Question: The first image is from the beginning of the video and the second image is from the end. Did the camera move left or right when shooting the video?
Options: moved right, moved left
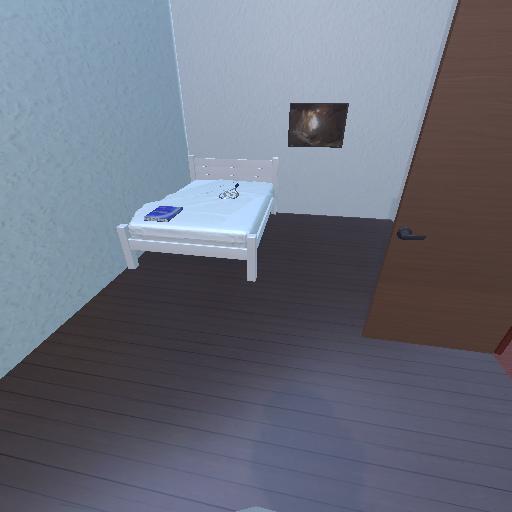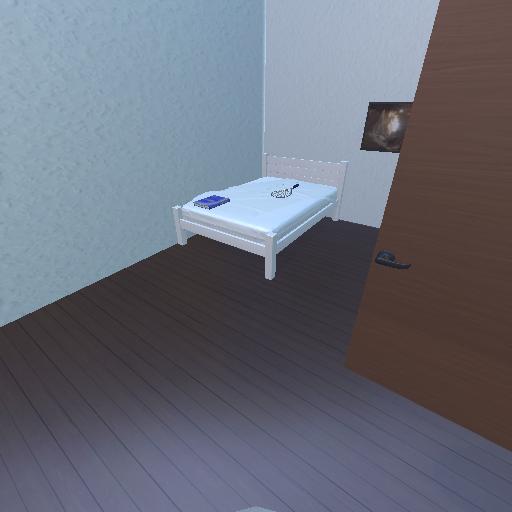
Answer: moved right